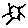
Label: sun